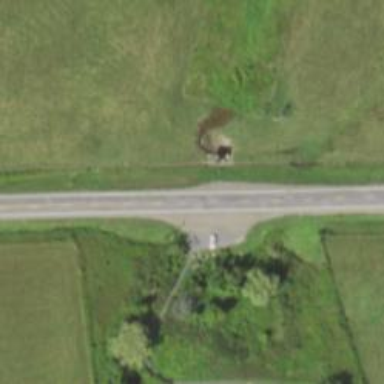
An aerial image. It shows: Service road leading to rest area.